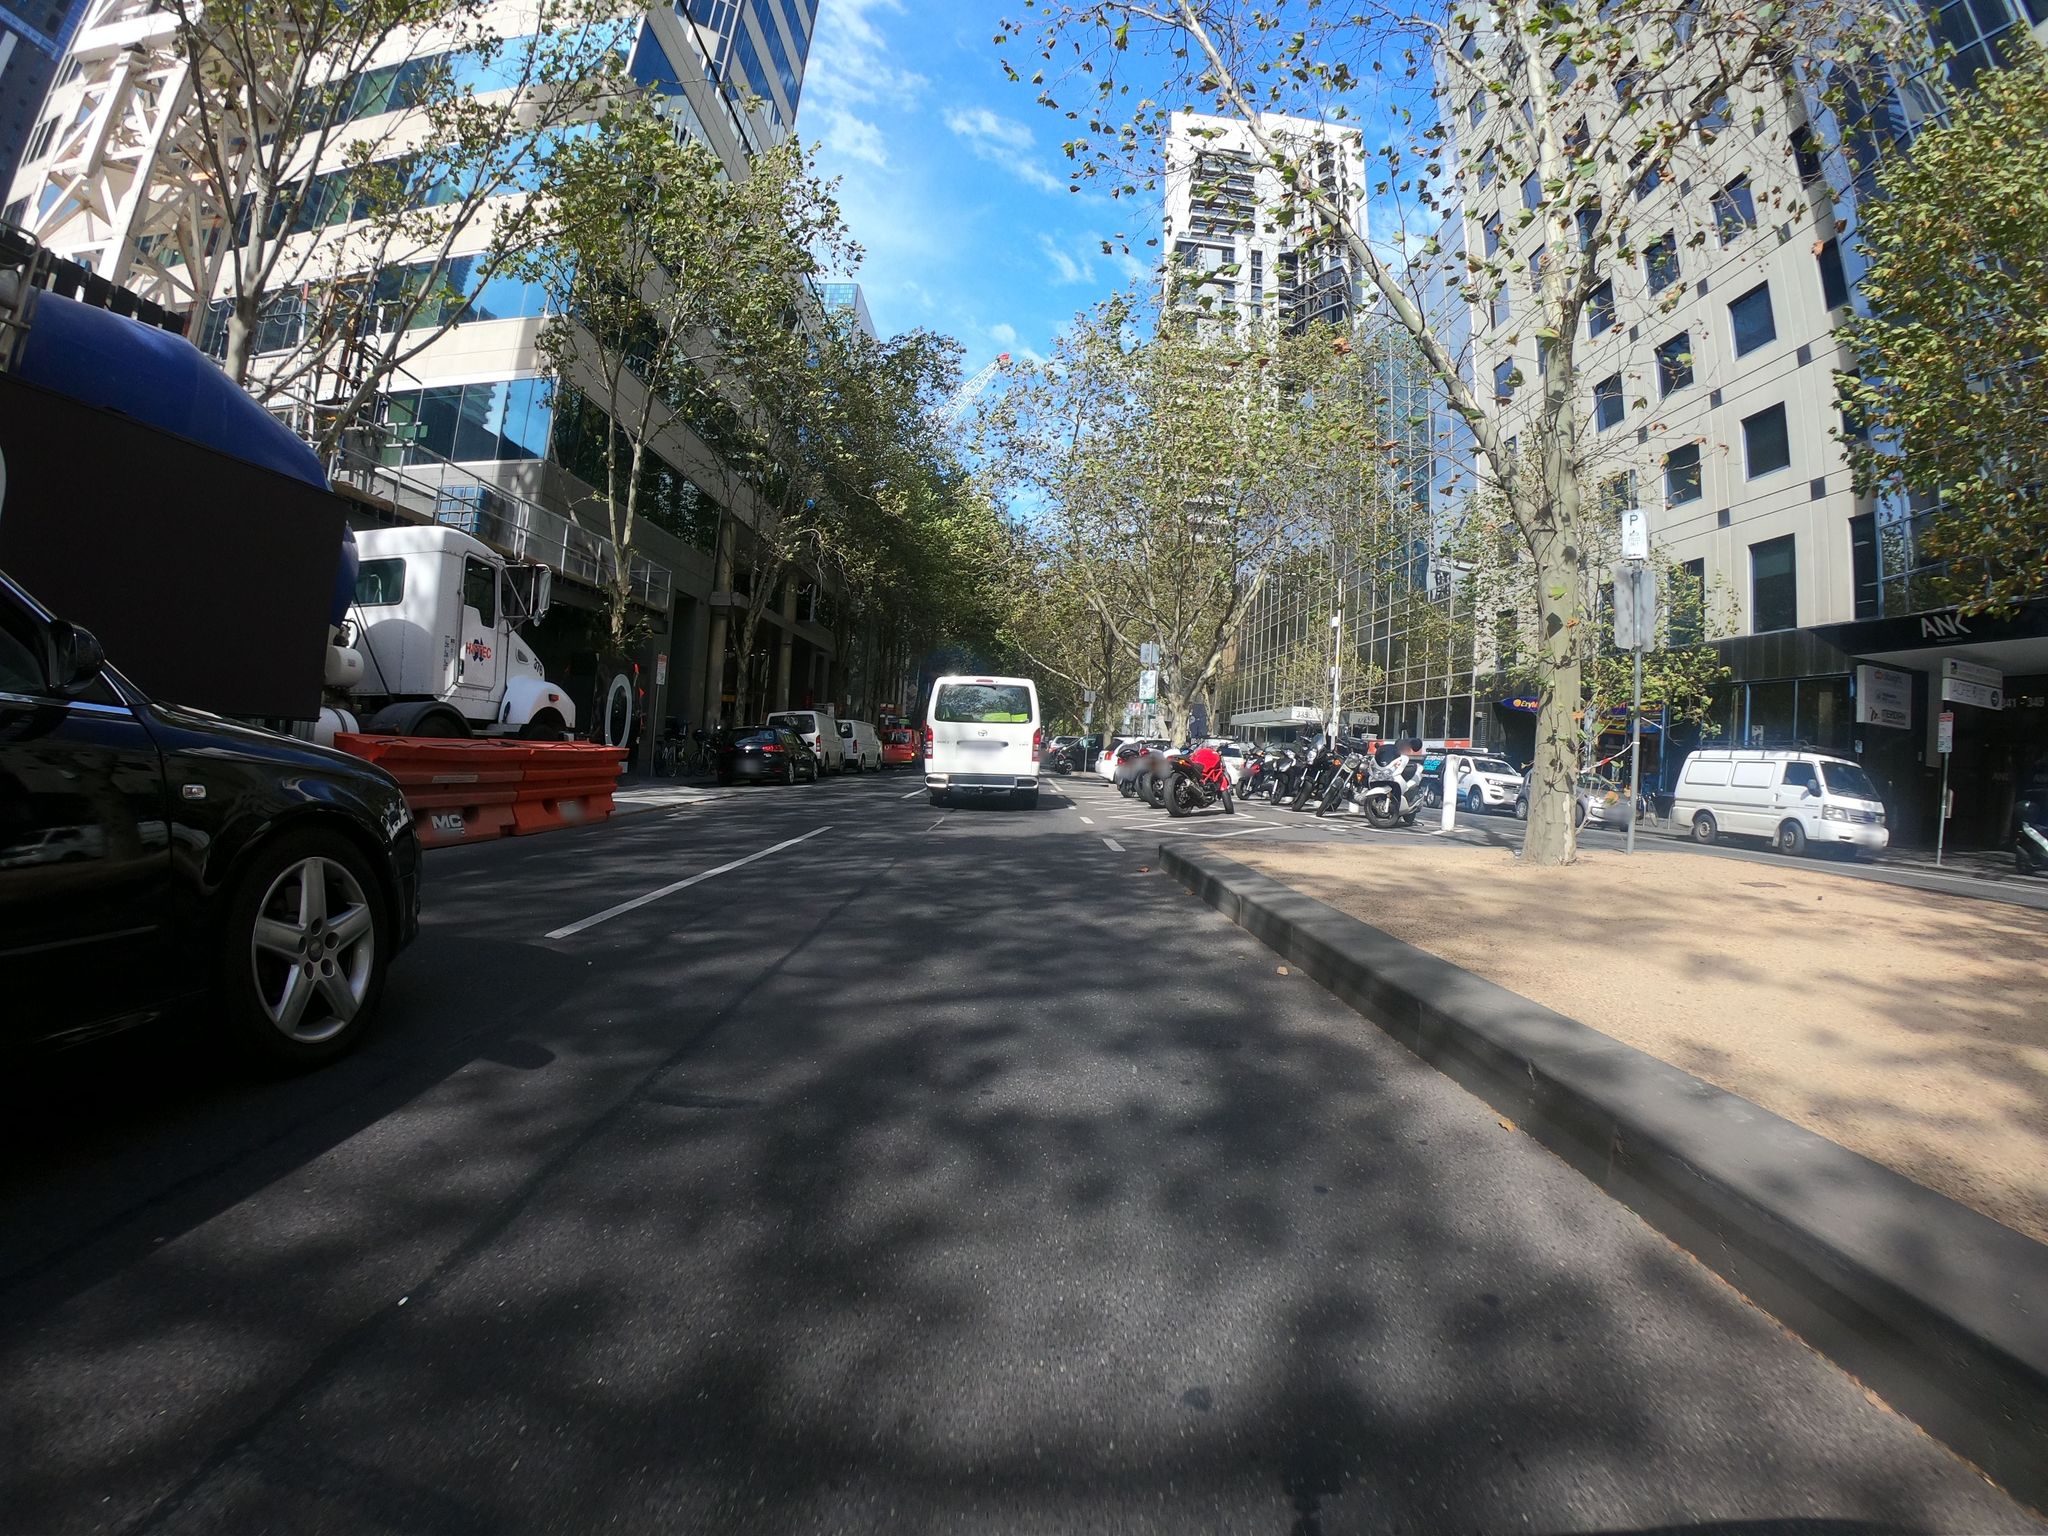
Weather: clear
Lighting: day
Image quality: good
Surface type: walking surface
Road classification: unclassified
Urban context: urban centre
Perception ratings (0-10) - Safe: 9.51, Lively: 9.53, Beautiful: 6.14, Boring: 2.51, Depressing: 2.9, Wealthy: 7.02